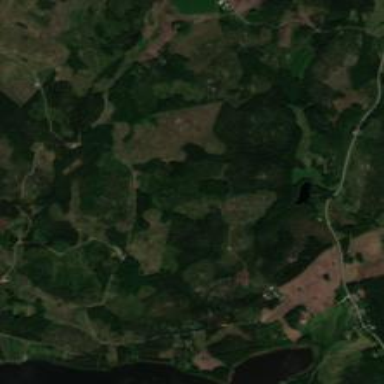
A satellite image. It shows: Forest area.